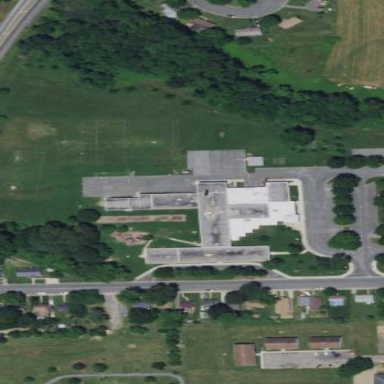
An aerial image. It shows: School building.